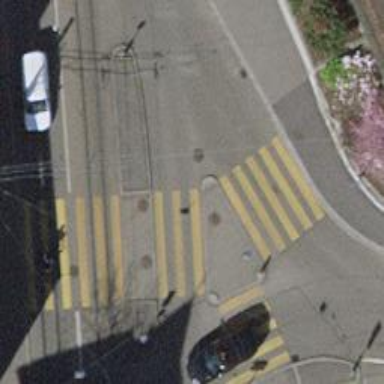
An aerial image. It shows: Uncontrolled zebra crossing with zebra markings.